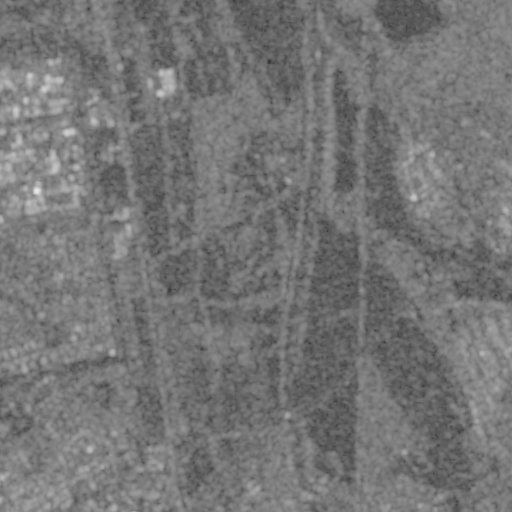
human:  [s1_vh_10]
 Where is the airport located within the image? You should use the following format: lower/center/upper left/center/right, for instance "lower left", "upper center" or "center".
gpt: The airport is located in the upper left of the image.
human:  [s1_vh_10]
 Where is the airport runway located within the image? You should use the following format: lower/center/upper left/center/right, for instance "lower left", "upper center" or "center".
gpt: The airport runway is located in the upper center of the image.
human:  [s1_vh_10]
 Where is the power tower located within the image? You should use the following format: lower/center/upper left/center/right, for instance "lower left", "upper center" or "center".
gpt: The power tower is located in the right of the image.
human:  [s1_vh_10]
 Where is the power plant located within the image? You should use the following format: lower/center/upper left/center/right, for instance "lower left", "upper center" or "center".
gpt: There is no power plant in the image.

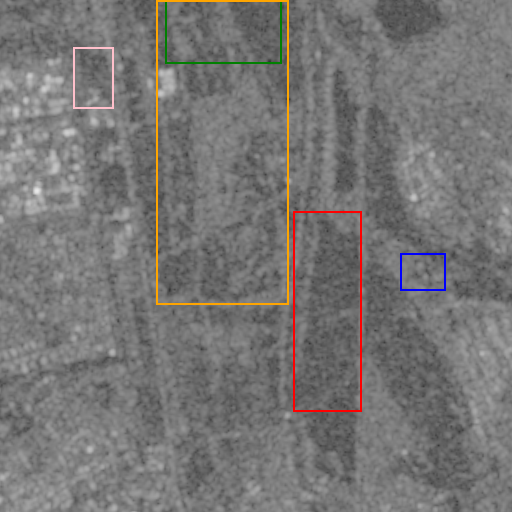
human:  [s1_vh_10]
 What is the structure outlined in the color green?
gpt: The structure outlined in green is an airport.
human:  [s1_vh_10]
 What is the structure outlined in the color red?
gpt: The structure outlined in red is a crop field.
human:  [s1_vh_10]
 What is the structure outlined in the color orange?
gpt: The structure outlined in orange is a park.
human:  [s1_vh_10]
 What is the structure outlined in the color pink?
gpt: The structure outlined in pink is a parking lot.
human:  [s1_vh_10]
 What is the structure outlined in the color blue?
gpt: The structure outlined in blue is a power substation.
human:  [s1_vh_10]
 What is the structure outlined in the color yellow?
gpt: There is no yellow outline.